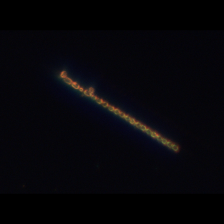
Taxon: Chaetoceros
Group: Diatoms